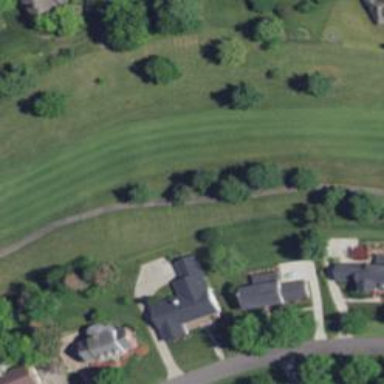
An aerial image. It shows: View of golf hole.